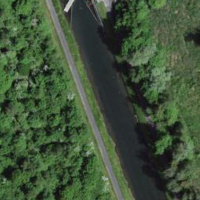
EUNIS habitat code: 25
Species observed at this site:
Abramis brama
Esox lucius
Corylus avellana
Betula pendula
Fagus sylvatica
Aythya fuligula
Humulus lupulus
Mareca penelope
Phragmites australis
Gallinula chloropus
Mareca strepera
Euonymus europaeus
Parus major
Milvus migrans
Dryocopus martius
Mergus merganser